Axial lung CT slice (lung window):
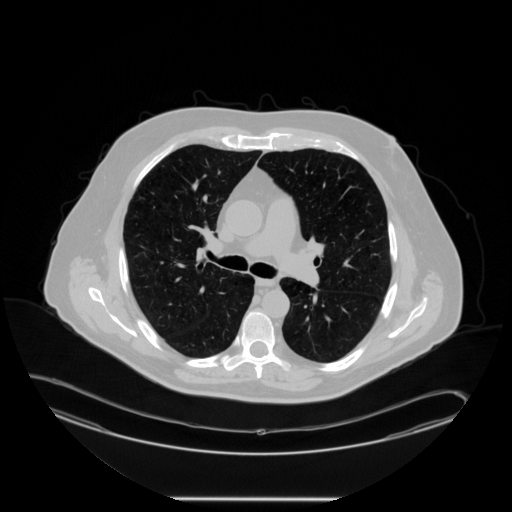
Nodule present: no